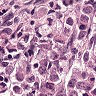
Metastatic tissue present: yes